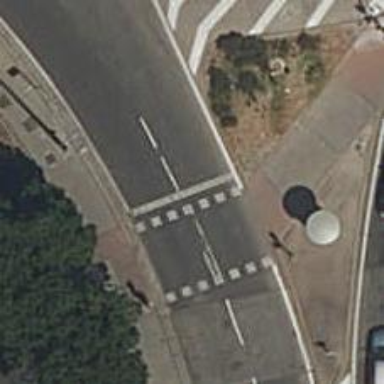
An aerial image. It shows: Road with traffic signals.